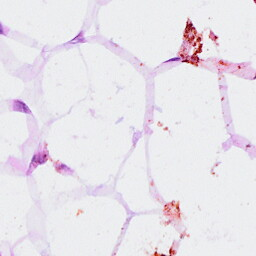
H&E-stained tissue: Breast